Current action and preconditions to check: path_clear

Your task: For each precondition in the list above, predict whether it will hold at this action.

Consider the current scene as observed from the mobile robot's camera, and analyze the predicted future states of all dynamic agents (e.g., people, animals, vehicles, or any moving entities) within the NEXT SECOND.

IMPORTANT: Only answer "very likely" if you are absolutely certain—based on strong, clear evidence—that a dynamic agent will violate the precondition in the predicted future state. Do NOT answer "very likely" for unlikely, ambiguous, or low-probability risks.

Ask yourself for each precondition: Is there a high probability, with clear and convincing evidence, that the predicted future states of any dynamic agent will interfere with the predicted future state of the currently executing action within the NEXT SECOND, causing that precondition to fail?

Assess the risk level based on these predictions. Use "likely" or "very likely" if motions create a clear risk of interference.

Use "neutral" or "improbable" if agents are nearby but their predicted paths are clearly diverging or non-conflicting.

Failure Risk Categories: "very improbable", "improbable", "neutral", "likely", "very likely"

Answer Format: Output ONLY the probability_of_failure value from these categories: "very improbable", "improbable", "neutral", "likely", "very likely"

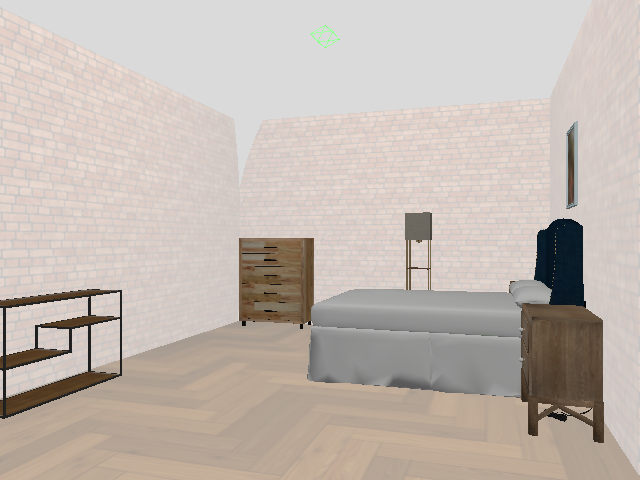

Answer: very improbable